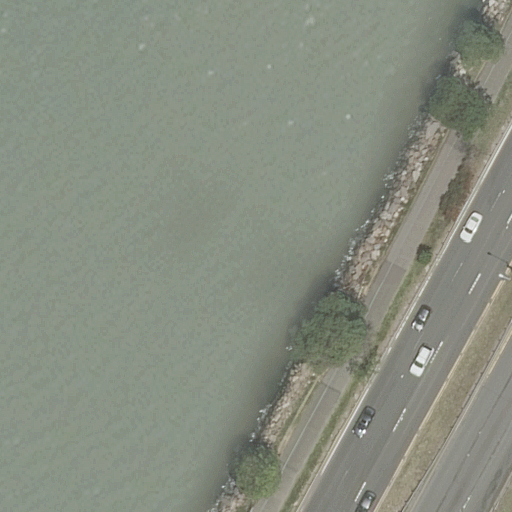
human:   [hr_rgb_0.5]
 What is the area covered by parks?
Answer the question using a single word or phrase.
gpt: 10636m2

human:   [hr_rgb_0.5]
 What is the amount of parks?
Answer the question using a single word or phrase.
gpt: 1

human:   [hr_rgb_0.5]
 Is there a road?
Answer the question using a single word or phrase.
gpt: yes

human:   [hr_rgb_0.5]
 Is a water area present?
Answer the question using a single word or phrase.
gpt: yes

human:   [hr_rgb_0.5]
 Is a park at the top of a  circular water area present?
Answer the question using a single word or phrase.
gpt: no

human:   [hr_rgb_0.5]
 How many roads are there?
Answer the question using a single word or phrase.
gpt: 3

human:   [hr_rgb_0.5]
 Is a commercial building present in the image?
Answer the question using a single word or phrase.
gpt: no

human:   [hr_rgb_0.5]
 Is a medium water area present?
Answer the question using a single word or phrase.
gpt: no

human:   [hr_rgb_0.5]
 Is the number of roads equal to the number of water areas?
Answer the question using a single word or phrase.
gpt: no

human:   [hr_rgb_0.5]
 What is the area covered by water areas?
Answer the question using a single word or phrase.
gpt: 7049m2

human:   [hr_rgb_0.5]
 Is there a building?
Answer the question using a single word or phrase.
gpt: no

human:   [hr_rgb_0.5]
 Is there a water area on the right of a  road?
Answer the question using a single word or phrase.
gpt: no

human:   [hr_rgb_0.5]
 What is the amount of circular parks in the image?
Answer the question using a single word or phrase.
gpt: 0

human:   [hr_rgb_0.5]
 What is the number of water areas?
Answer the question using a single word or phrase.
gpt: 1

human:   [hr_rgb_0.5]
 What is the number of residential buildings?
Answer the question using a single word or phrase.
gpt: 0

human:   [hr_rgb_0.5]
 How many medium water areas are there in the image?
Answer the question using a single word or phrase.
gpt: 0

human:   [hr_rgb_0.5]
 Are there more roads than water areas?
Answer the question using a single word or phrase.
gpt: yes

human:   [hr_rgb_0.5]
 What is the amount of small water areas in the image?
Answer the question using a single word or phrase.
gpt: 0

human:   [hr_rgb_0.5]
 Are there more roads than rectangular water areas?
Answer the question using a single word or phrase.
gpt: yes

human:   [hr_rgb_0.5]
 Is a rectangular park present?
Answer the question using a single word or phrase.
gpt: yes

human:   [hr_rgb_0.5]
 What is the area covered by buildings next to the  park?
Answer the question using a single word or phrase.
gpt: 0m2

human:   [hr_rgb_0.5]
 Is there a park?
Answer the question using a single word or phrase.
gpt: yes

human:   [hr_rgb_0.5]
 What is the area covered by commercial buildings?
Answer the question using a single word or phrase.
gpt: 0m2

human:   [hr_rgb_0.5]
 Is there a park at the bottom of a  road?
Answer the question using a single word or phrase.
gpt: yes

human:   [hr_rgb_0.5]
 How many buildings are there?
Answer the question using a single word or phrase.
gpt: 0

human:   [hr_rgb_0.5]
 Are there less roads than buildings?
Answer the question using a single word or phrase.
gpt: no

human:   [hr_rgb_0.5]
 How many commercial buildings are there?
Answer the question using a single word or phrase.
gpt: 0

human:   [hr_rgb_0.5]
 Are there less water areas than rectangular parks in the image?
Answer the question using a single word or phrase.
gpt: no

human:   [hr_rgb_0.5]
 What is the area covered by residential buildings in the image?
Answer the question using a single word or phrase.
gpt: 0m2

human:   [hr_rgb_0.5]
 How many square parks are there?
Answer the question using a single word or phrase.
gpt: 0

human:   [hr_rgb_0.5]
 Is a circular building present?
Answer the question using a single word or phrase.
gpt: no

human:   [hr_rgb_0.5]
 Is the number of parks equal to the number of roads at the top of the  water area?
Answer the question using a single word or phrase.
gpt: no

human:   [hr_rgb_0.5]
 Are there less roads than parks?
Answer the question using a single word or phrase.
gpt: no

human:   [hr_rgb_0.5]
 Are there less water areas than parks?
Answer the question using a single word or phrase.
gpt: no

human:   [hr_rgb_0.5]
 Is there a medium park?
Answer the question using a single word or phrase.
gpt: no

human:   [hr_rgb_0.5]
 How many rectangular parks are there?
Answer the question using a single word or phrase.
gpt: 1

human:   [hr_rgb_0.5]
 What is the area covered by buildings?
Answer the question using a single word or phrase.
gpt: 0m2

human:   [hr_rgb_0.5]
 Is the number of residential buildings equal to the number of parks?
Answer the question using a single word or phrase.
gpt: no

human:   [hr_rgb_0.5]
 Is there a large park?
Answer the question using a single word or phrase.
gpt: yes

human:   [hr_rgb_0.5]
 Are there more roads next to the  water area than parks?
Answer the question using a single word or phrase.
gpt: yes

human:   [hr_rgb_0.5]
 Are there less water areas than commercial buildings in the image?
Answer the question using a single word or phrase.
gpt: no

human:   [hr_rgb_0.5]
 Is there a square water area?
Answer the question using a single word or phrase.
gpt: no

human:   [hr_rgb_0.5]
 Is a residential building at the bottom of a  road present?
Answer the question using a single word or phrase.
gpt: no

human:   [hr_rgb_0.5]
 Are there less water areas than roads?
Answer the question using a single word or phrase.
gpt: yes

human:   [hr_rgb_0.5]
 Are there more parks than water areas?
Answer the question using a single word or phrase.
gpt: no

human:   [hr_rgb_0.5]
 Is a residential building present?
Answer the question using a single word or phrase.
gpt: no

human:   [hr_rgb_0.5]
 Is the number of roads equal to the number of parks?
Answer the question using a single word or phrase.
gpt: no

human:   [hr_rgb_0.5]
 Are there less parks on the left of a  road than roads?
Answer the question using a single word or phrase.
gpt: yes

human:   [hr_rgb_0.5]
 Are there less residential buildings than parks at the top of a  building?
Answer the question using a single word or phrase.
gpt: no

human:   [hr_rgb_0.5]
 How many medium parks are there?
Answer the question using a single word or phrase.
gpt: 0

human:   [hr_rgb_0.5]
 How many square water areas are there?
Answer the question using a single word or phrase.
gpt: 0

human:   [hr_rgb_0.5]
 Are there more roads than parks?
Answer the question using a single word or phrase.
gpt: yes

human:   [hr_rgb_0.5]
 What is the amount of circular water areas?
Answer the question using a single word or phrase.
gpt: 0

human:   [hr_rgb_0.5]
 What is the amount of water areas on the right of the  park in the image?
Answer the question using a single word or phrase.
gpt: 0

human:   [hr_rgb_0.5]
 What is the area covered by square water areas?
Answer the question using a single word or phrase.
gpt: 0m2

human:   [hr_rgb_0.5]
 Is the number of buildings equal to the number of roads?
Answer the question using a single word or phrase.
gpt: no

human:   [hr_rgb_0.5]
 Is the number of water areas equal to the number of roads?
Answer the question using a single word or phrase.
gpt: no

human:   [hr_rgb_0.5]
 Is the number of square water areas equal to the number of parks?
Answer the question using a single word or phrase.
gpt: no

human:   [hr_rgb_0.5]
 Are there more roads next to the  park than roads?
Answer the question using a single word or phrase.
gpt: no

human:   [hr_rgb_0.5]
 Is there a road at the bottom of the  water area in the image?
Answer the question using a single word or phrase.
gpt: yes

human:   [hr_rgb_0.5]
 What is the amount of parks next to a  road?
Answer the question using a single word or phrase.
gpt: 1

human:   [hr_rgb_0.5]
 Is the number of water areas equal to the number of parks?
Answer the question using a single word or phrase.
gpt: yes

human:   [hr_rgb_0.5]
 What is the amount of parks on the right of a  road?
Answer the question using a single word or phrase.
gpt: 1

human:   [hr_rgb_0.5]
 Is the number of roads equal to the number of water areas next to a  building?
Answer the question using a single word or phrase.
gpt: no